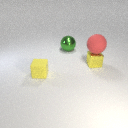
small yellow metal cube in front of large green metal sphere